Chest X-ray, AP view. Patient: 59 years old, sex F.
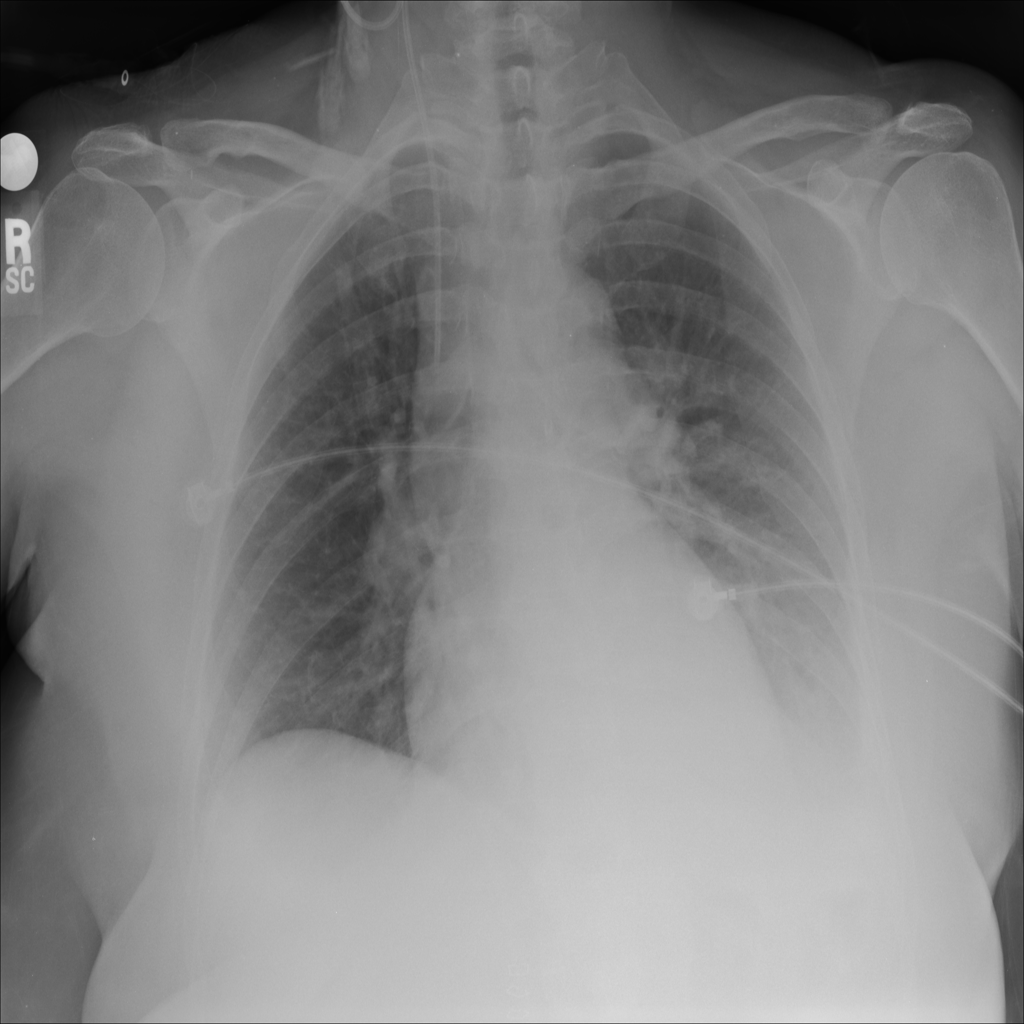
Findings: No Finding